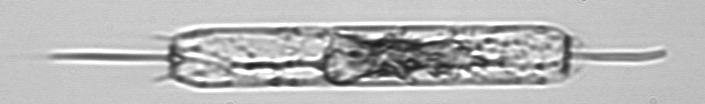
Label: Ditylum_brightwellii